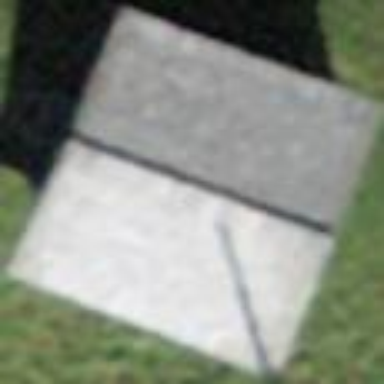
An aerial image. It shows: Building with tiled roof.